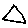
Label: triangle